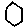
Label: hexagon